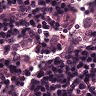
Metastatic tissue present: no